Question:
Here is the printscreen. Cannot find the answer what these questions mean.
Found the answer. Which is quite simple. Will leave it here for those who may be interested.
This UI is due to installed Resharper.
In clean Studio not run tests become grayed.
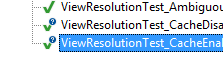
Answer: Question mark denotes that particular test was not run the last time unit tests were started.
So this means that depicted result ma have changed.